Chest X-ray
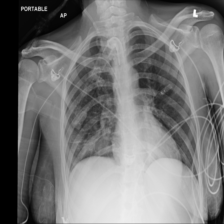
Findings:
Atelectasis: positive
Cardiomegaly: negative
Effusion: negative
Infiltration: positive
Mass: negative
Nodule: negative
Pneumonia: negative
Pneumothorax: negative
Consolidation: negative
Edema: negative
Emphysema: negative
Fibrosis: negative
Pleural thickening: negative
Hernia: negative